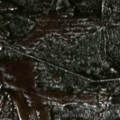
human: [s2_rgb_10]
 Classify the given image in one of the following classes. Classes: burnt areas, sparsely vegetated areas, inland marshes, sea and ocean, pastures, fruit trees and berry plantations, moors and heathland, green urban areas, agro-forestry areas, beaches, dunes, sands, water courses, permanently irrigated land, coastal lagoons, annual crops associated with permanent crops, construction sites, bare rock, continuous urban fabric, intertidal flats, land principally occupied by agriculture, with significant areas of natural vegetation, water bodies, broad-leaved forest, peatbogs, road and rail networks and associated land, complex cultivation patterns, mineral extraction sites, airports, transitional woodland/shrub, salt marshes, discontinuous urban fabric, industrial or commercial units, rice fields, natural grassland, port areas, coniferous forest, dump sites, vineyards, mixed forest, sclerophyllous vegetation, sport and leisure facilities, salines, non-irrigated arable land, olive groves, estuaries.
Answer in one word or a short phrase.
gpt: coniferous forest